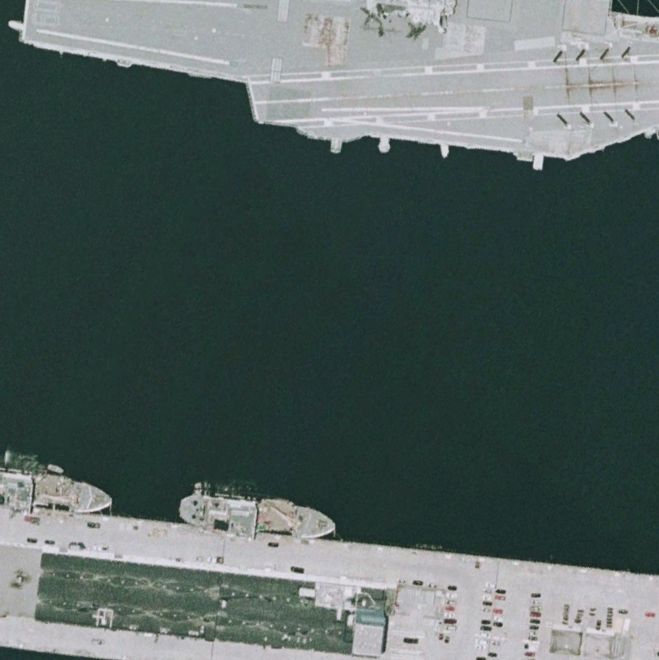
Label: aircraft_carrier